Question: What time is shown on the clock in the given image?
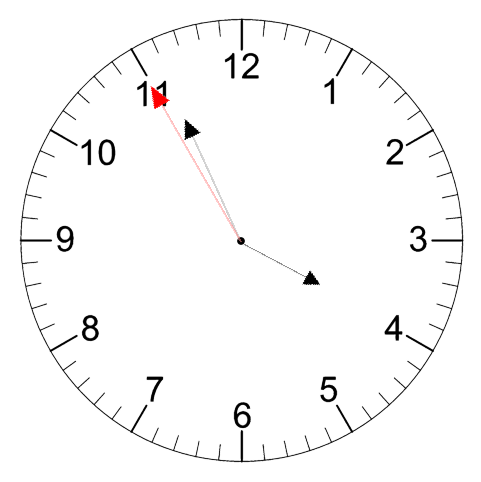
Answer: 03:55:55